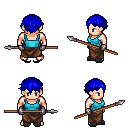
a pixel art fantasy rpg character, male body template, human, light skin, teal pirate shirt, robe skirt, blue short bangs hairstyle, metal gloves, gray slippers, spear, four views (front, back, left, right), 2x2 character sprite sheet, small pixel art, hard edges, no anti-aliasing